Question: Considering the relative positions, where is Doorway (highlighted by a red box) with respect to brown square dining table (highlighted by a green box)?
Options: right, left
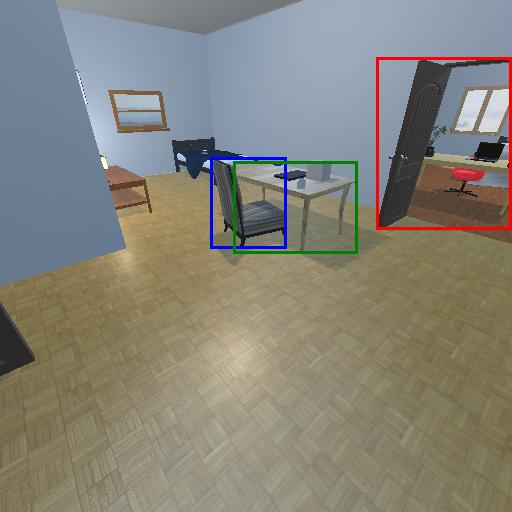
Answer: right